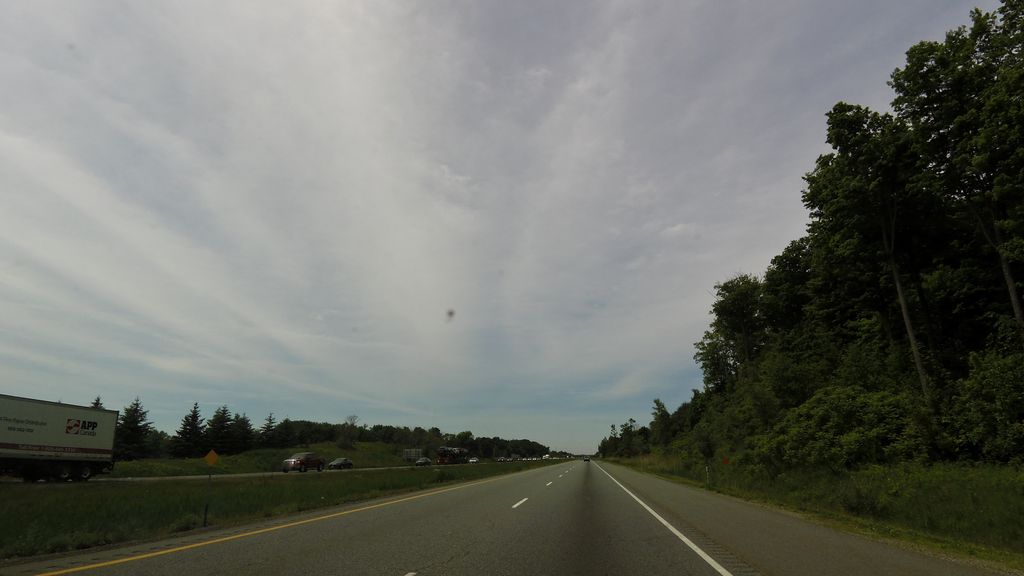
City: hamilton